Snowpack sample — Buffalo Mountain, Silverthorne, Colorado, USA (2/22/26, 2:02 PM MST)
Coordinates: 39.622, -106.113
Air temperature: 33 °F
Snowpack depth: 63 cm
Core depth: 30 cm
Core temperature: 26.6 °F
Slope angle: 11°, slope face: 116°
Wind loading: low
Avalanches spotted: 0
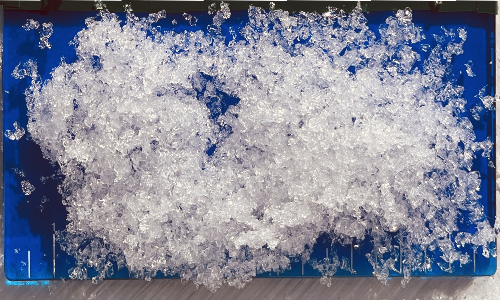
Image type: core
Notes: In a firebreak similar to site 1, minimal wind loading with no spotted avalanches (not many faces in view though)